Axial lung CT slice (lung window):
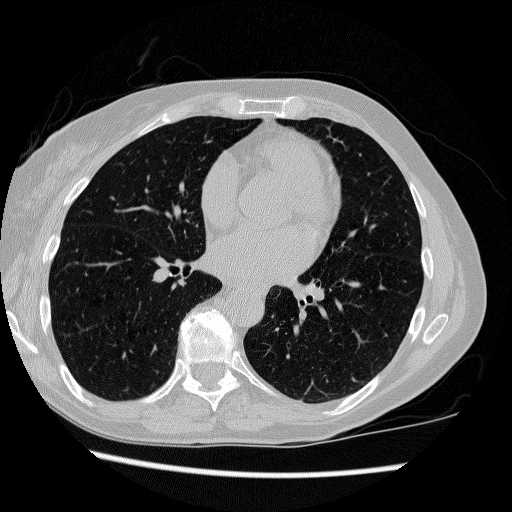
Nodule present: no